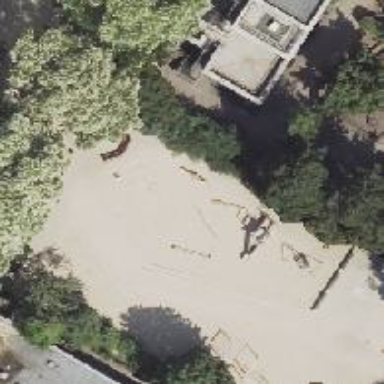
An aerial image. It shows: Sandpit playground.